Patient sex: F
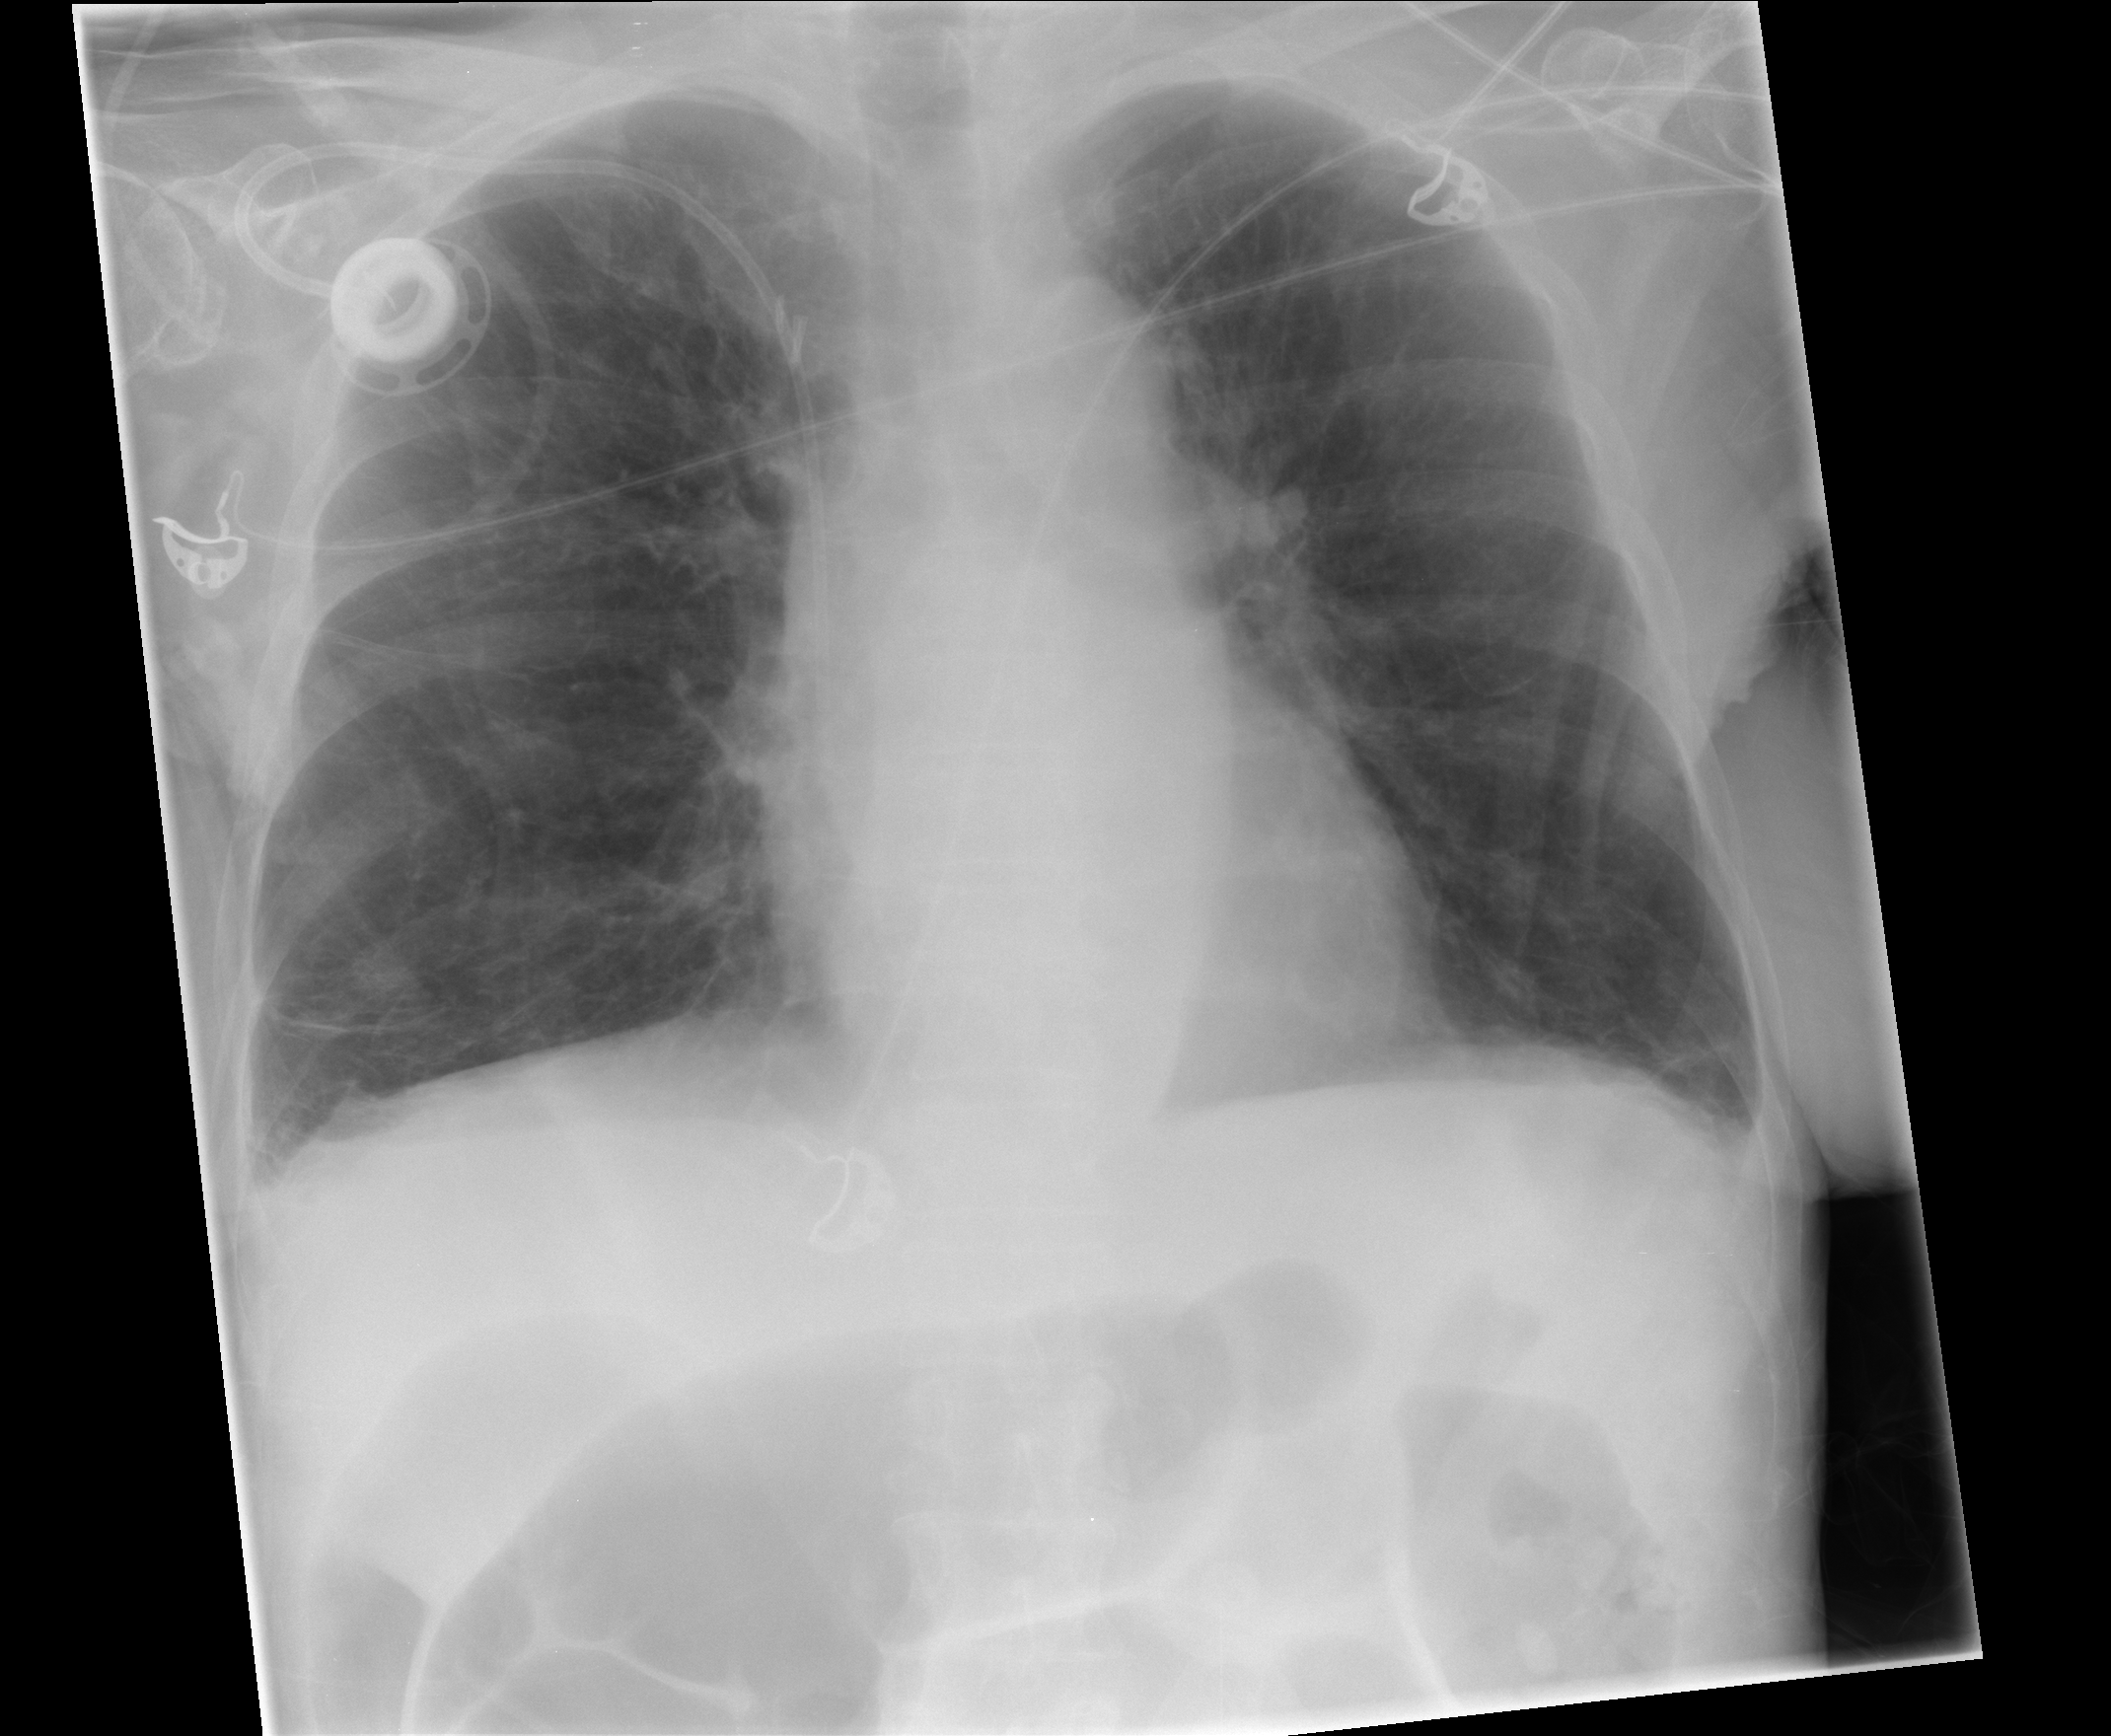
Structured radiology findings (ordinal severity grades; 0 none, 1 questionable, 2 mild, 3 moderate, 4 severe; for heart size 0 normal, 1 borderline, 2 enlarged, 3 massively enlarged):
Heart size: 0
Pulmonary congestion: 1
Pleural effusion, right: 1
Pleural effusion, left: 1
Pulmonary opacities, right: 0
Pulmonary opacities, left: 0
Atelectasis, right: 2
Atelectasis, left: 2